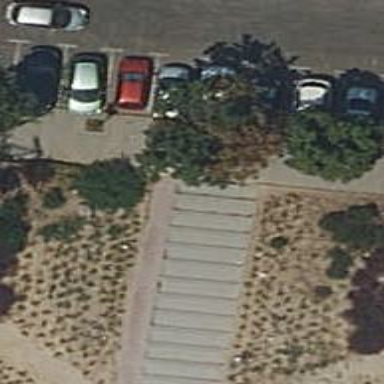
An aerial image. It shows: Steps made of paving stones.